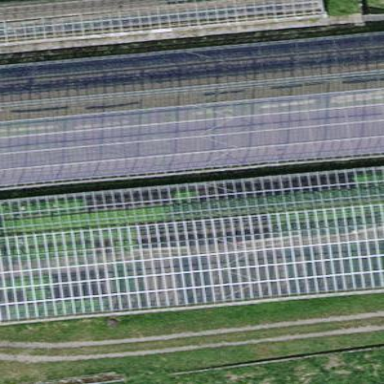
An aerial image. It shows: Greenhouse.